Brain MRI, t2w sequence, axial 2D slice.
Patient: age 34, sex M, weight 90 kg, height 1.9 m
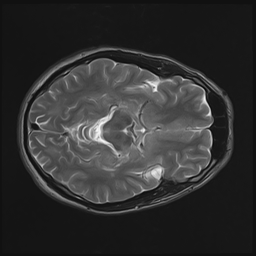